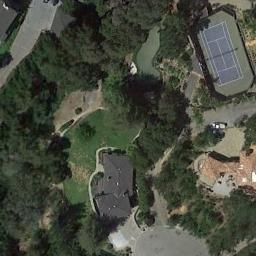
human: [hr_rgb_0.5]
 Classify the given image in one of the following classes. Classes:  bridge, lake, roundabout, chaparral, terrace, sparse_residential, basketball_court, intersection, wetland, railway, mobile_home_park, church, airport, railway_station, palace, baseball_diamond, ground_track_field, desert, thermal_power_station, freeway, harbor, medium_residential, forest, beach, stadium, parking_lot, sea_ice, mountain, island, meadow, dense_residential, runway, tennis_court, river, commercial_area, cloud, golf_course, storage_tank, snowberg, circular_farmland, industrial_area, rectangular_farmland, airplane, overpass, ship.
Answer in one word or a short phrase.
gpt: tennis_court